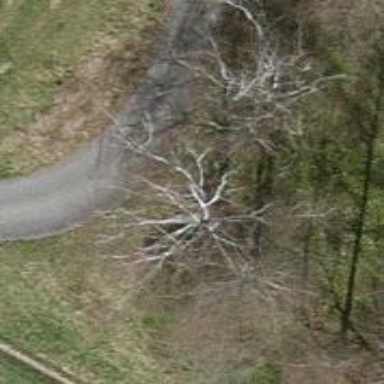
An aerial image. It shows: Beautiful tree in nature.